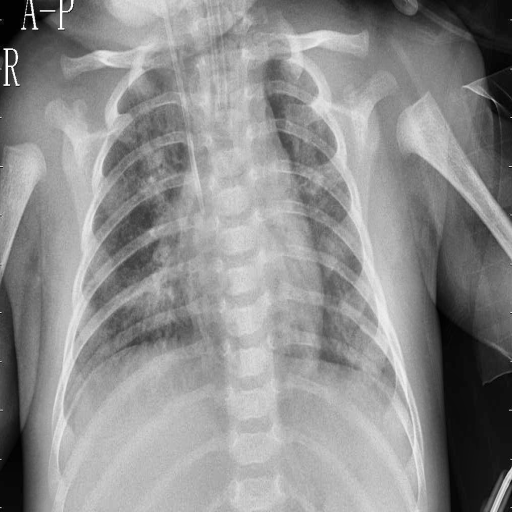
Finding: PNEUMONIA